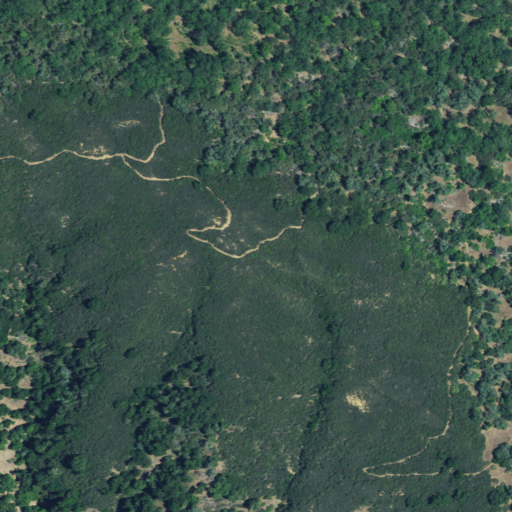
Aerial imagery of cape in California named Manzanita Point containing shrub, mixed forest, and evergreen forest